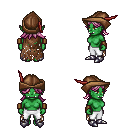
a pixel art fantasy rpg character, female body template, orc, green skin, brown tattered cape, white pants, pink loose hair, leather cap, leather bracers, metal boots, four views (front, back, left, right), 2x2 character sprite sheet, small pixel art, hard edges, no anti-aliasing